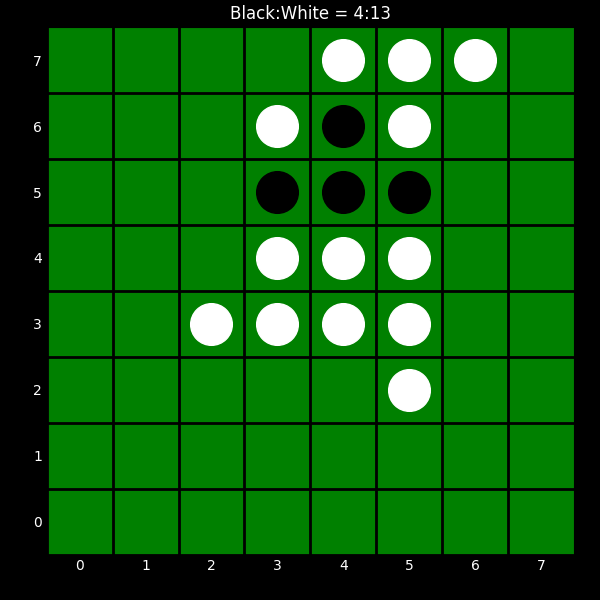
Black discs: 4
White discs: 13